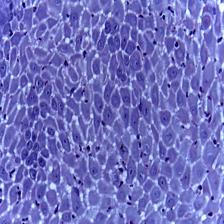
Diagnosis: OSCC